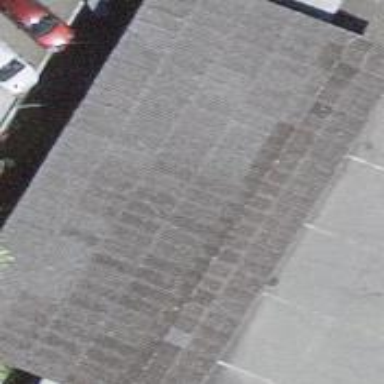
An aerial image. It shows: View of roof of building.